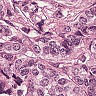
Metastatic tissue present: yes